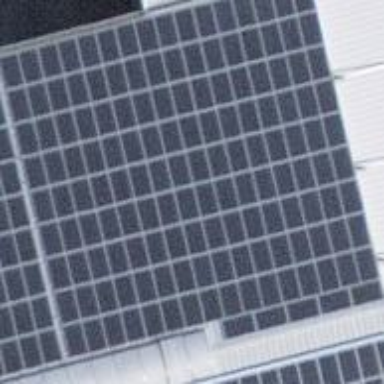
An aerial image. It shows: Solar power generator.